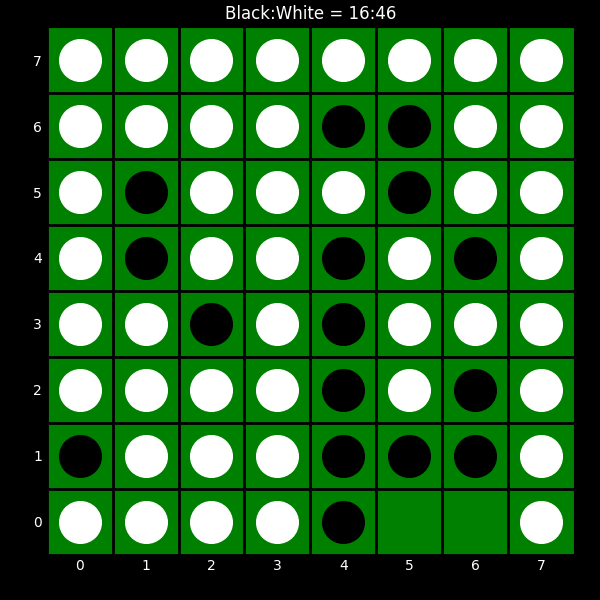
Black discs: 16
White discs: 46